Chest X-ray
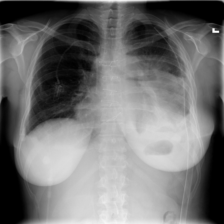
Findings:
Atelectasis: positive
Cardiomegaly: negative
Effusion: negative
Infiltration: negative
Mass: negative
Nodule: negative
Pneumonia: negative
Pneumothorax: positive
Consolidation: negative
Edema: negative
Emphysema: negative
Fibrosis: negative
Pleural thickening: negative
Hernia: negative